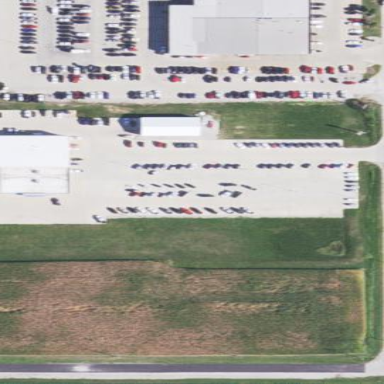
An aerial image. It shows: Building that houses car shop.